Interaction volume radius: 5 \u00c5
Interaction volume height: 45 \u00c5
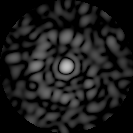
Disorder parameter: 0.8812